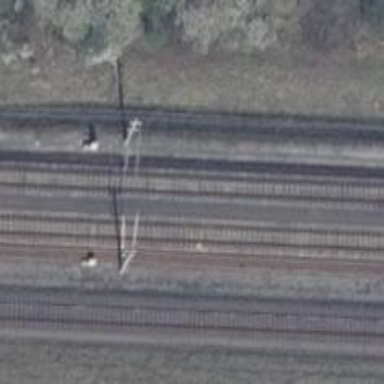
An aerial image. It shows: Milestone along the railway with catenary mast.